Question: I would like to print on a printer an order form.
I've got this :
The order form will be composed of field which are surrounded.
Everytime i've got a new order i would like to print it. I already have a 'header("Refresh:30");. I just need something in javascript or AJAX or jQuery to print it.
All of those datas are on a database, is there a way to print the datas ?
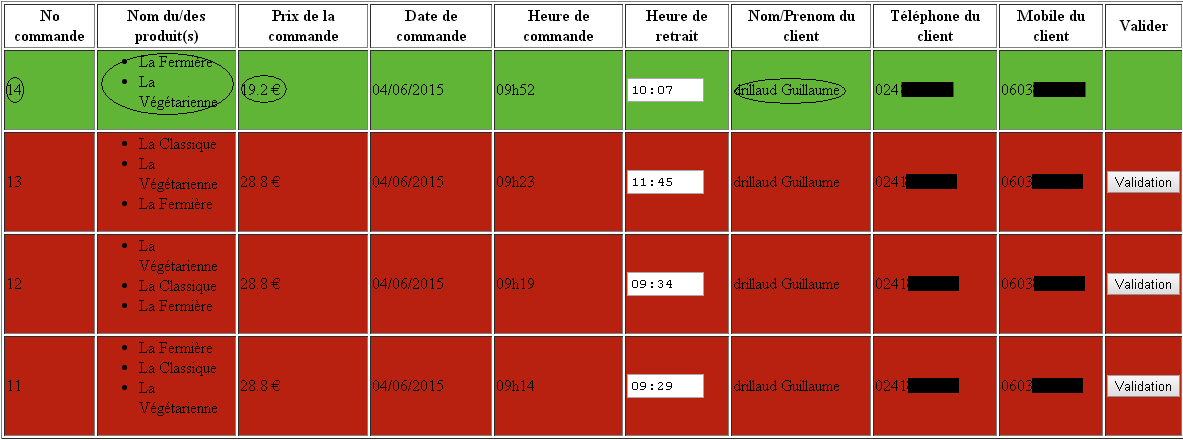
Answer: Few pointers to help you:
1. Javascript is not designed to work with native system resources like printers, Network cards, etc
2. Activex / Flash (Activex) objects can. This you can control using javascript
3. Consider printing from server or on browser popup (default print view)